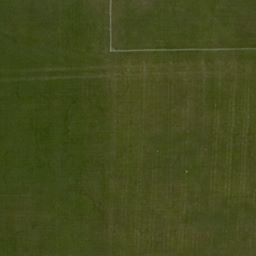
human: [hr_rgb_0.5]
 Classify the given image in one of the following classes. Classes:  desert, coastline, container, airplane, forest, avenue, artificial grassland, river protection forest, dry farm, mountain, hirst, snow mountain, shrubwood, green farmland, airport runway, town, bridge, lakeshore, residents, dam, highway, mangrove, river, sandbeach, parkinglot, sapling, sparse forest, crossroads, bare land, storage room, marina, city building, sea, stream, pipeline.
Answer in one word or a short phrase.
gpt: artificial grassland